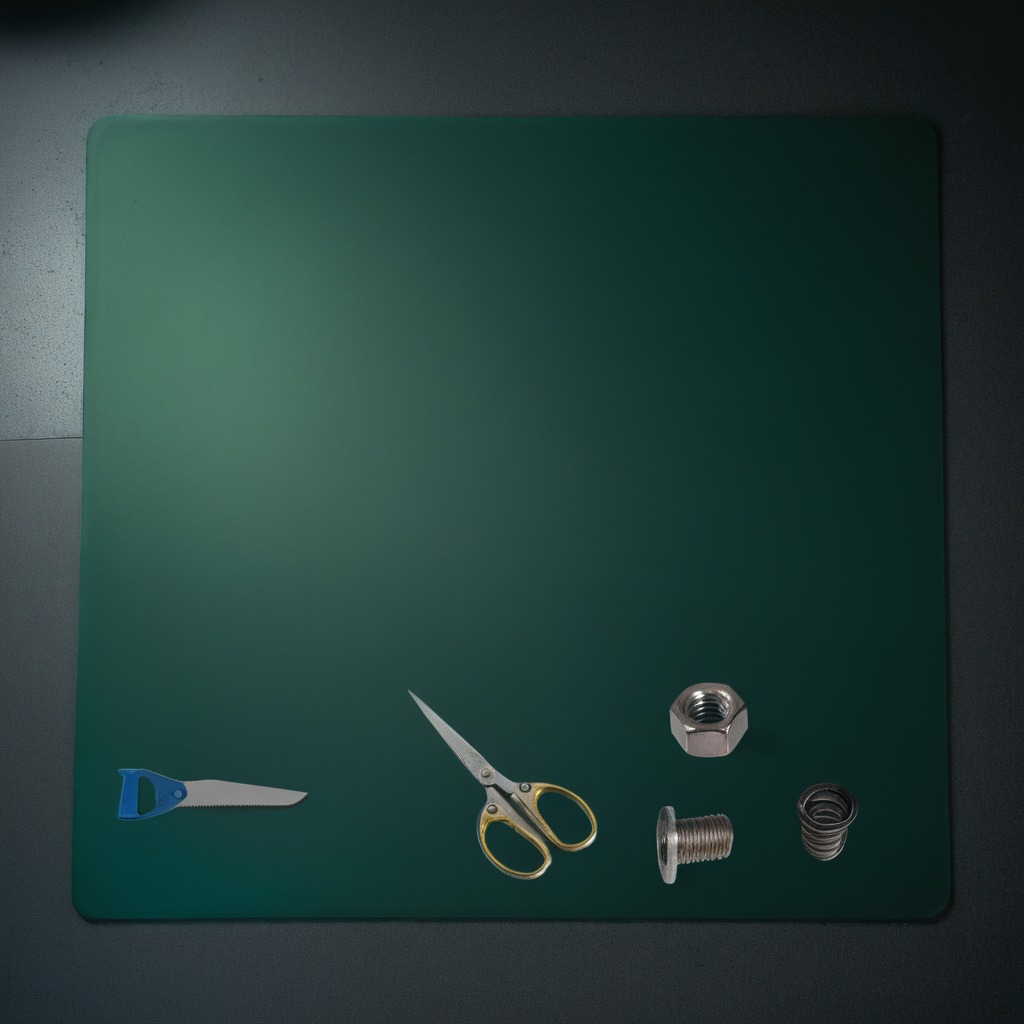
A metal machine screw, a coiled metal spring, a handheld metal saw, a metal nut, and a pair of scissors are lying on the clean granite tabletop covered with a green rubber mat inside a workshop at night.